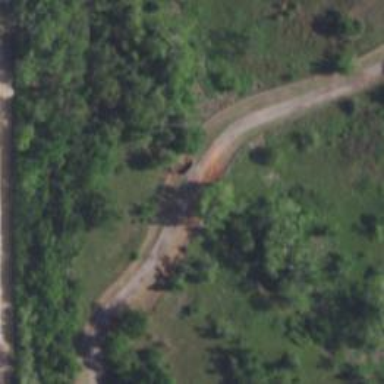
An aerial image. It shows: Culvert tunnel.